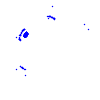
Particle: electron